Question: I want to list players name under category(Grouping). So I used ListView.
I have a ViewModel class which has Observable Collection of PlayerData and i set this observableCollection to CollectionViewSource . when i try to set CollectionViewSource to ListView ItemSource,it throws error!
My Complete Source Code : --> <URL>
I also want to Customize the ListView GroupHeaderTemplate . How to do that?
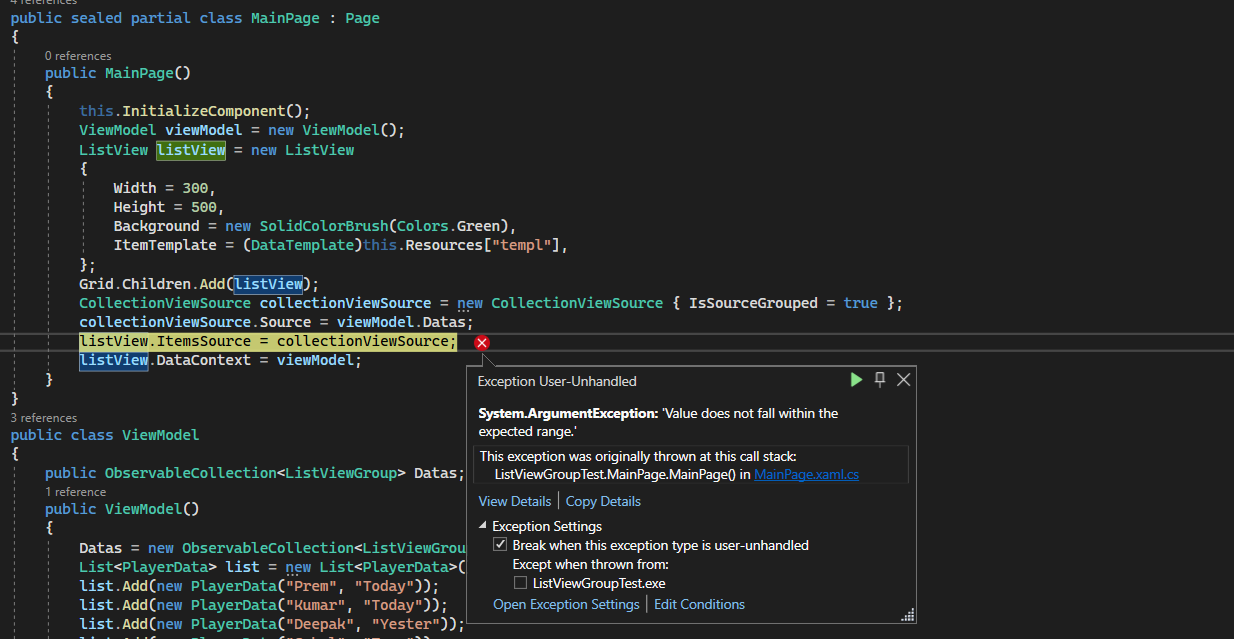
Answer: You should assign CollectionViewSource <URL> property to The ListView ItemsSource. please try the following
'''
listView.ItemsSource = collectionViewSource.View;
'''
One more thing, you have not specificed listview GroupStyle please refer the following xaml code
'''
<ListView.GroupStyle>
<GroupStyle>
<GroupStyle.HeaderTemplate>
<DataTemplate x:DataType="local:ListViewGroup">
<Border>
<TextBlock Style="{ThemeResource TitleTextBlockStyle}" Text="{x:Bind HeaderText}" />
</Border>
</DataTemplate>
</GroupStyle.HeaderTemplate>
</GroupStyle>
</ListView.GroupStyle>
'''
'''
<GroupStyle x:Key="groupStyle">
<GroupStyle.HeaderTemplate>
<DataTemplate x:DataType="local:ListViewGroup">
<Border>
<TextBlock Style="{ThemeResource TitleTextBlockStyle}" Text="{x:Bind HeaderText}" />
</Border>
</DataTemplate>
</GroupStyle.HeaderTemplate>
</GroupStyle>
'''
'''
listView.GroupStyle.Add((GroupStyle)this.Resources["groupStyle"]);
'''